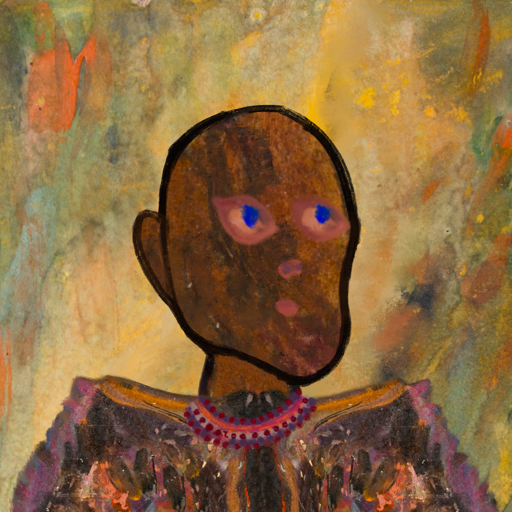
Background: Comrade, Head And Neck Side: Mosgoul, Face Side: Mother_And_Son_Mother, Bust: Gypsy_Queen, Hair Side: Blank, Head Accessory: Blank, Second Necklace: Blank, Necklace: Roy_Bahadur, Baby: Blank